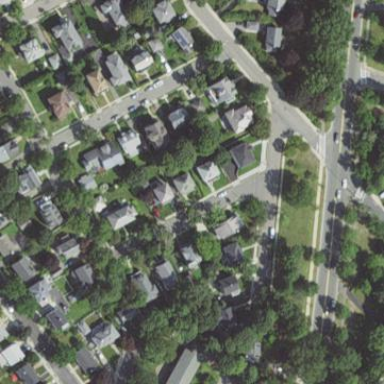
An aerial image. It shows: Sidewalk.